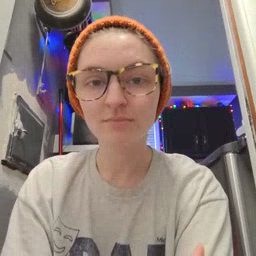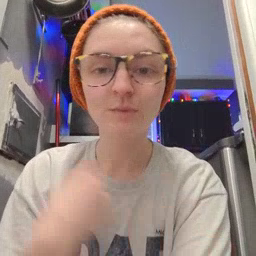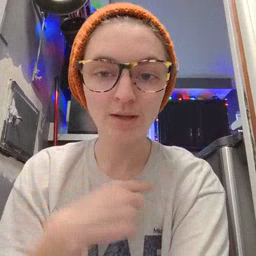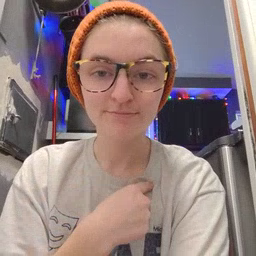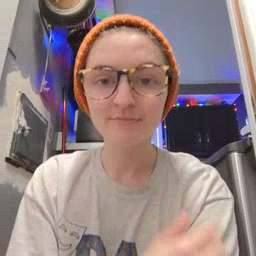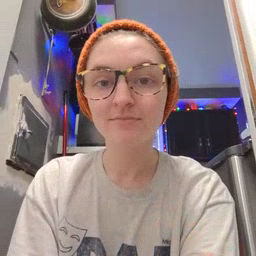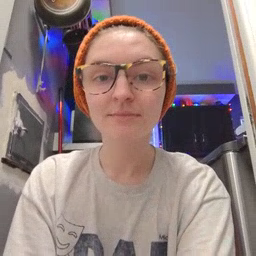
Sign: weus